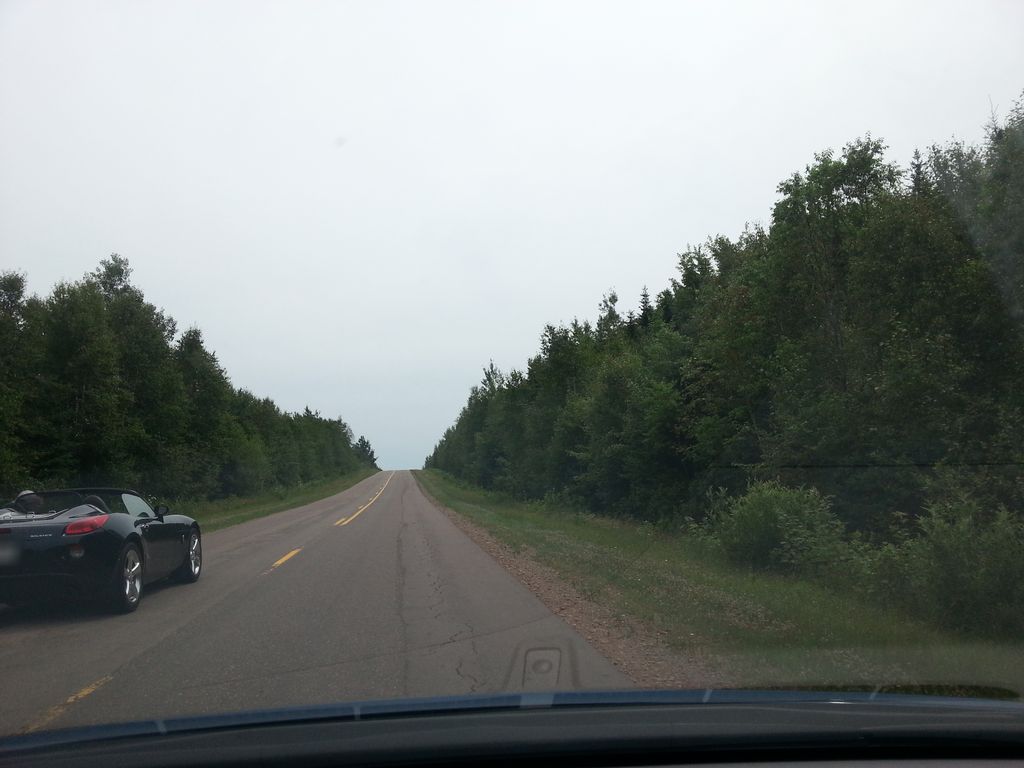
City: charlottetown